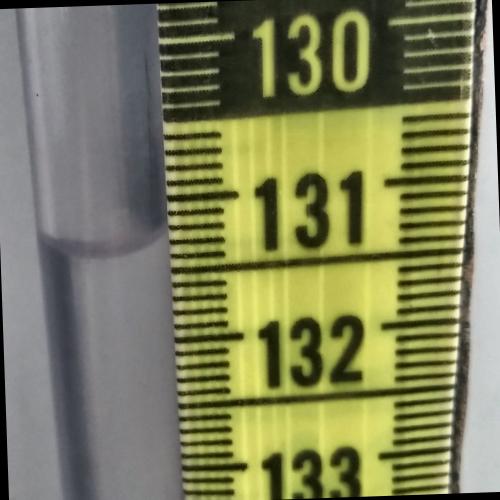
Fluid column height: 131.3 cm